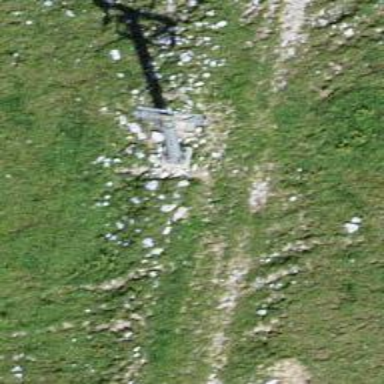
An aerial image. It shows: Pylon for aerialway.